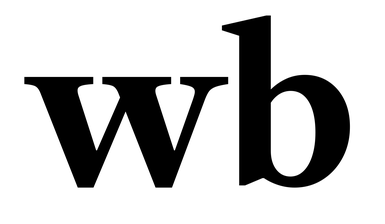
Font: LibreCaslonText_Bold